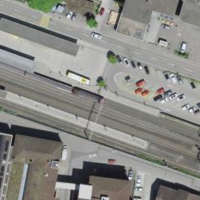
EUNIS habitat code: 57
Species observed at this site:
Milvus milvus
Buteo buteo